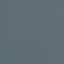
Label: SeaLake